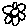
Label: flower